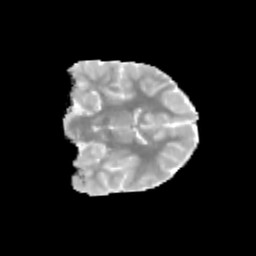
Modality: MD
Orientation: coronal
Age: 9
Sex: male
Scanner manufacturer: siemens
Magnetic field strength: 3 T
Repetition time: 3.8 s
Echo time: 0.07 s